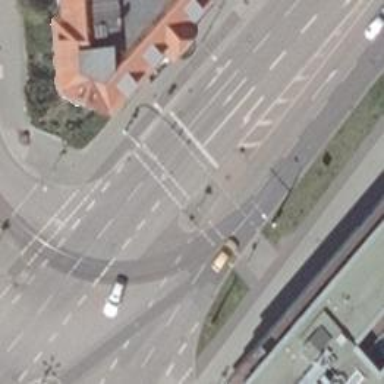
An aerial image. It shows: Crossing with traffic signals.